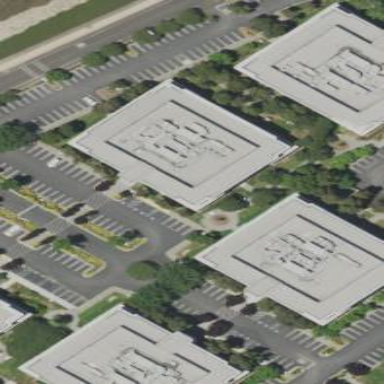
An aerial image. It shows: Office building.